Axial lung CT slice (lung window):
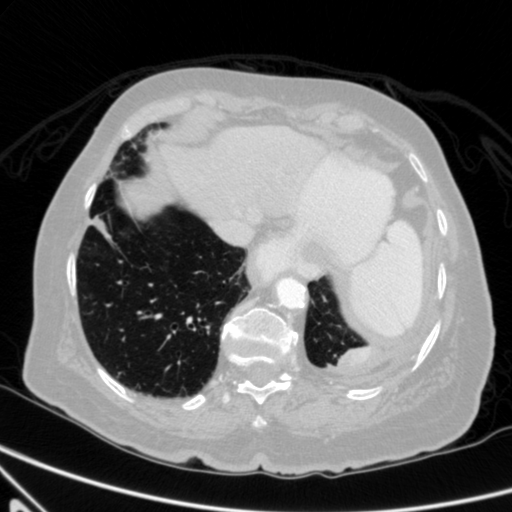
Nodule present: no